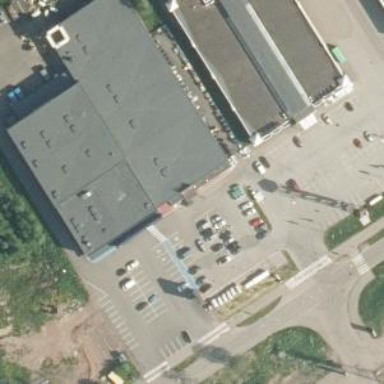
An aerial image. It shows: Retail building.